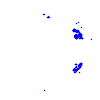
Particle: electron